Question: I've three methods for eg.:
'''
function method1(){
console.log('method1');
}
function method2(){
console.log('method2');
}
function method3(){
console.log('method3');
}
'''
Now I'm going to apply these methods within the if else condition like below:
'''
for(var i=0;i<100;i++){
//for first 4 iteration apply method1:
if(i<4){
method1();
}
//next fifth iteration apply method2:
else if(i==4){
method2();
}
//next 3 iteration apply method3:
else if(i>4 && i<8){
method3();
}
//next ninth iteration apply method2:
else if(i==8){
method2();
}
//next 3 iteration apply method1:
else if(i>8 && i<12){
method1();
}
...........
}
'''
Like this I've to make iteration upto 100 or say if it was even longer, then the process of coding would be so longer and may be irritating .
Thus, I thought there might be an easier way to solve this problem.
To make this concept even more clearer what I wanted to do, I'm presenting you a graph from which solution for this question would be easy to follow:

---
# you can skip to read the following:
- - - -
---
'''
for(var i=0; i<100; i++){
//find the series 5th, 9th, 13th, and so on and apply method2:
if( i == 5 + 4 * n){
method2();
}
//find the series between 9th and 5th and so on and apply method3:
else if( i > ( 5 + 4 * n ) && i < ( 5 + 4 * n - 1) ){
method3();
}
//for other iterations apply method 1:
else{
method1();
}
}//end for loop
'''
---
So, this is almost might be after the solution but still confusing to iterate to n. Suppose if I place n to for loop like 'for(var i=0,n=0;i<100;i++)' then it would iterate like if i is 5 then n is 5 and after then 5+4*5 = 25 and never would get the match.
'''
for(var i=0,n=0; i<100; i++){
if(i%4==0){
n=-1;
}
//now i becomes equal when i is 5 then n is -1 at 4th i so 0 at 5th i and 5+4*0 = 5.... matched
//now check for next 9th i equals n: i is 9 then n is -1 at 8th i so 0 at 9th i and 5+4*0=5... not matched as this time it should be 1 for n
'''
Ummm, still confusing to solve this problem as n's value should be -1 at 4th i and 0 at 8th i and 1 at 12th i and so on.....
And still unsure about my else if condition what will work or not.
So, Please help me to solve this problem.
You may go your own way as easier as you can.
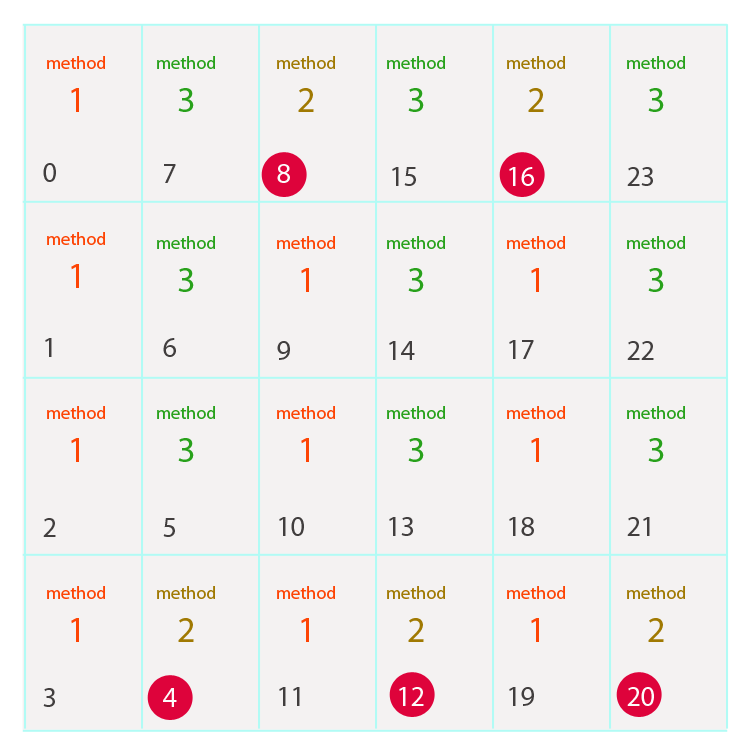
Answer: I think your program follows this pattern
'''
for (var i = 0; i < 100; i += 1) {
if (i % 4 === 0 && i) {
method2(); // Current index is divisible by 4
} else if (i % 8 < 4) {
method1(); // Current index is within 0-3, 8-11, ...
} else {
method3(); // Current index is within 5-7, 13-15, ...
}
}
'''